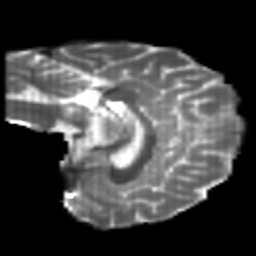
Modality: T2w
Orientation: sagittal
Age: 23
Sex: female
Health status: healthy
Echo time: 0.074 s